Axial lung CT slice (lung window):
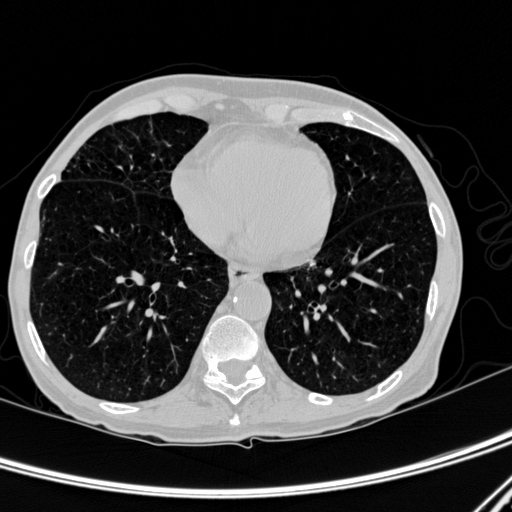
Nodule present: no